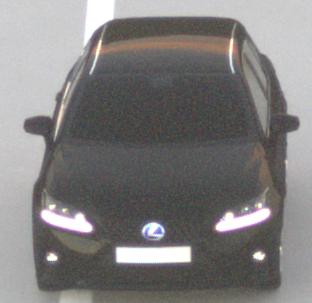
Make: Lexus
Model: CT 200h
Detailed model: CT (A10)
Model produced from: 2014/03
Model produced until: 2017/10
Doors: 5
Color: black
Road condition: dry road
Daytime: sunrise or sunset
Contrast: low contrast